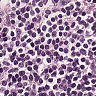
Metastatic tissue present: no